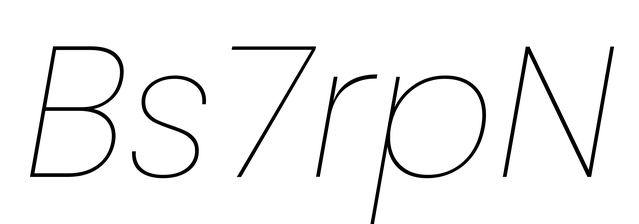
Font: Poppins-ThinItalic